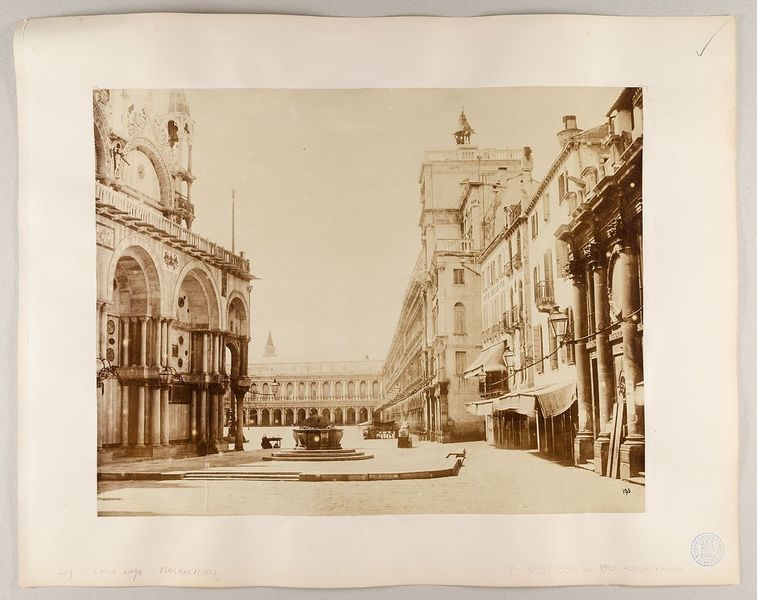
Titel: Venedig - Markusplatz
Künstler: Carlo Naya
Standort: Hamburg
Institution: Museum für Kunst und Gewerbe Hamburg
Schlagwörter: stadt, fassade, ort, dorf, foto, fotografie, photographie, stadtansicht, photo, karton, piazza, architekturfotografie, markusplatz, albumin, san, lichtbild, reisefotografie, marco, historische, alte stadtansicht, architekturphotographie, bildwerke, angewandte und bildende kunst, hessische systematik, alte ansicht, schwarzweißpositivverfahren, silbersalzverfahren, schwarzweißfotografie, gebäude, örtlichkeit, straße, stätte, straßen, plätze, reisephotographie, albuminpapier